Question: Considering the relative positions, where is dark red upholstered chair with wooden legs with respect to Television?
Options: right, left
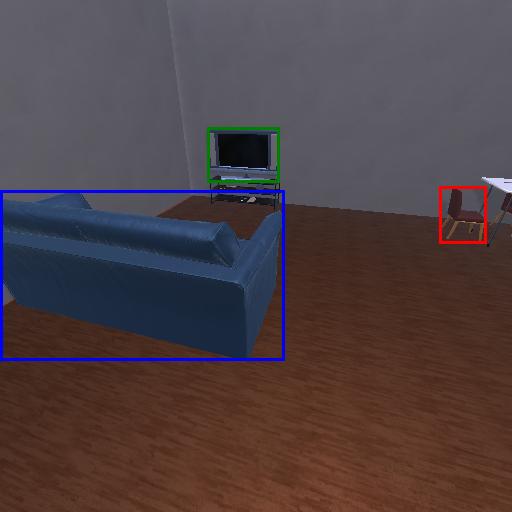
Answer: right